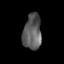
Tissue: skin
Cell type: Epithelial cells
Senescence score: 0.2447
Nuclear area (px): 635
Mean DAPI intensity: 92.97